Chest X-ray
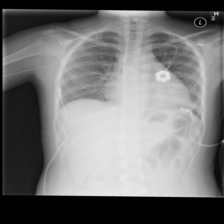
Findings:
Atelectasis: negative
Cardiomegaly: negative
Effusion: negative
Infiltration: negative
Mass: negative
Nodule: negative
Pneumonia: negative
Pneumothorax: negative
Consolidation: negative
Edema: negative
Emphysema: negative
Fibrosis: negative
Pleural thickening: negative
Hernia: negative